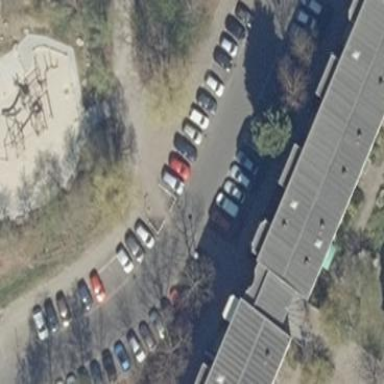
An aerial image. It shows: Parking available on the street side.